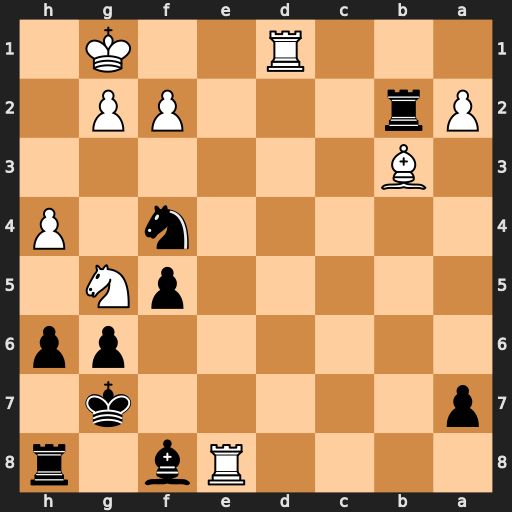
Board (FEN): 4Rb1r/p5k1/6pp/5pN1/5n1P/1B6/Pr3PP1/3R2K1
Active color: b
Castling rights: -
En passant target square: -
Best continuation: hxg5 hxg5 Ne2+ Rxe2 Rxe2